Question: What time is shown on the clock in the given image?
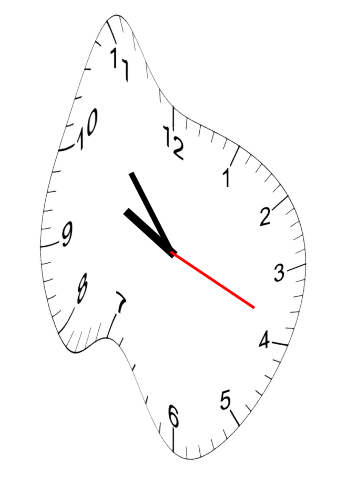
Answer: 09:53:19